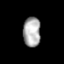
Tissue: prostate
Cell type: T cells
Senescence score: 0.2697
Nuclear area (px): 510
Mean DAPI intensity: 171.992